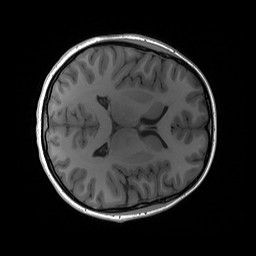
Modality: T1w
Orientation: axial
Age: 19
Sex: female